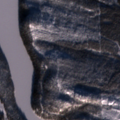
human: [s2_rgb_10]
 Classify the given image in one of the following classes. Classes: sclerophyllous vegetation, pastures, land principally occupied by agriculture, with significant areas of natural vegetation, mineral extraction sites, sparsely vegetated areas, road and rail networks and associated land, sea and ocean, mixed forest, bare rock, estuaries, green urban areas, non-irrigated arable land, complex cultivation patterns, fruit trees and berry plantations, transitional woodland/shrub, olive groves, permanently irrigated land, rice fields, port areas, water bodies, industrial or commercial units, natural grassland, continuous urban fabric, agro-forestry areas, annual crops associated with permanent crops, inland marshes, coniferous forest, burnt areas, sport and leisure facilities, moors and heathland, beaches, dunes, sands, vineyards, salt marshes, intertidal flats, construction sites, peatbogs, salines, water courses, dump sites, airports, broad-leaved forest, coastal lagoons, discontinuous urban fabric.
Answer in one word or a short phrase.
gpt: land principally occupied by agriculture, with significant areas of natural vegetation, coniferous forest, mixed forest, transitional woodland/shrub, water bodies